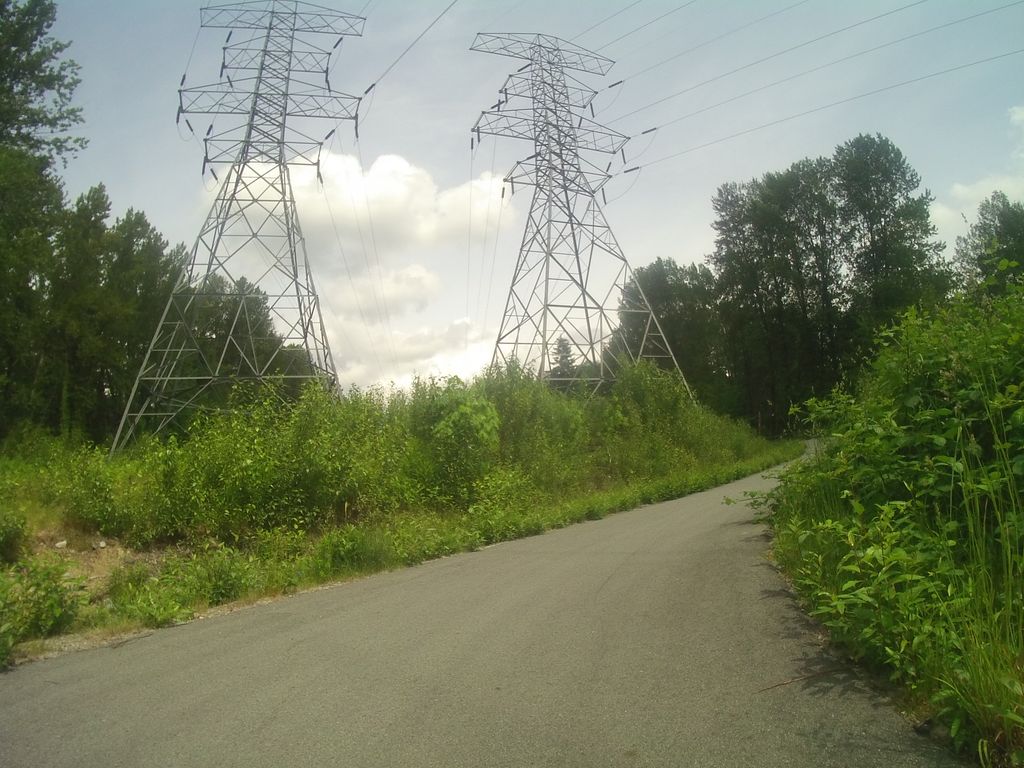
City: vancouver